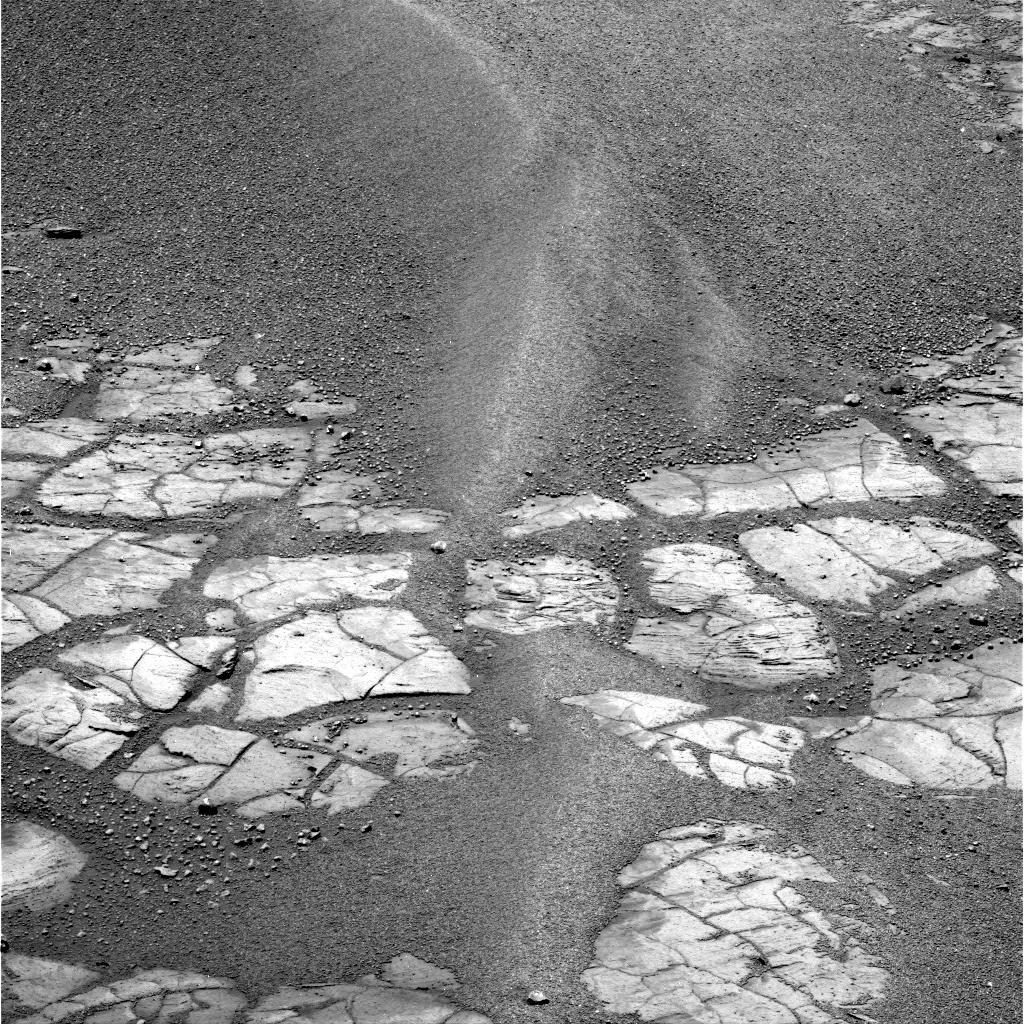
Terrain classes present: Bedrock, Gravel / Sand / Soil